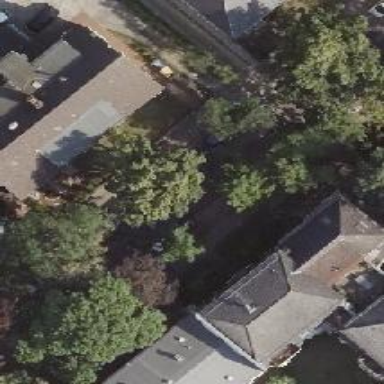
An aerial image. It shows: Avenue lined with broadleaved deciduous trees.